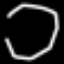
Label: octagon